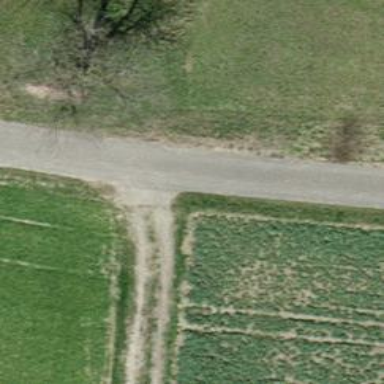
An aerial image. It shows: Grass track with Grade 4 tracktype.